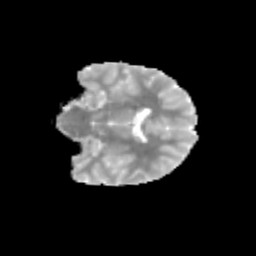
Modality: MD
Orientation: coronal
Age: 12
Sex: female
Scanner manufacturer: siemens
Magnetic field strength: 3 T
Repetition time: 3.8 s
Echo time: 0.07 s